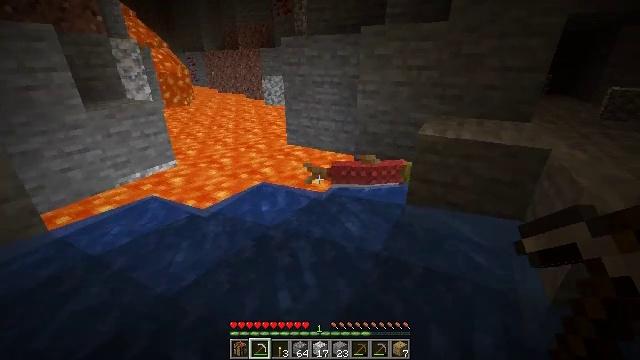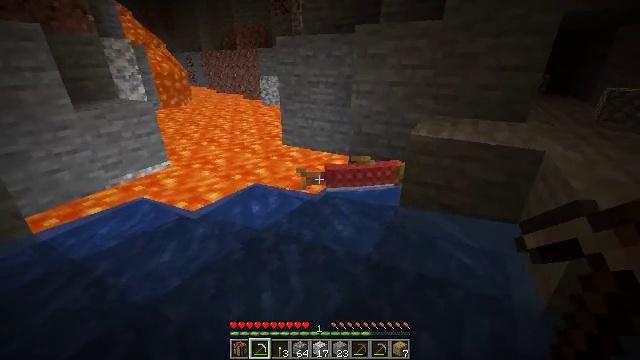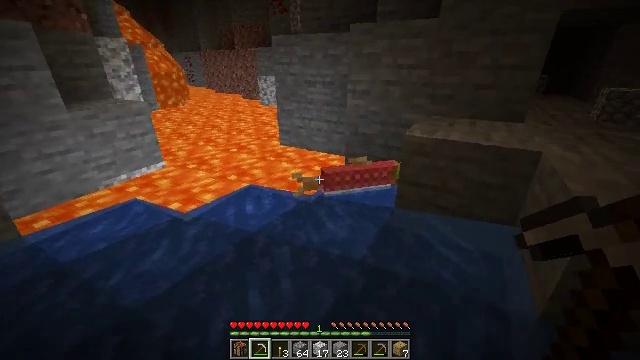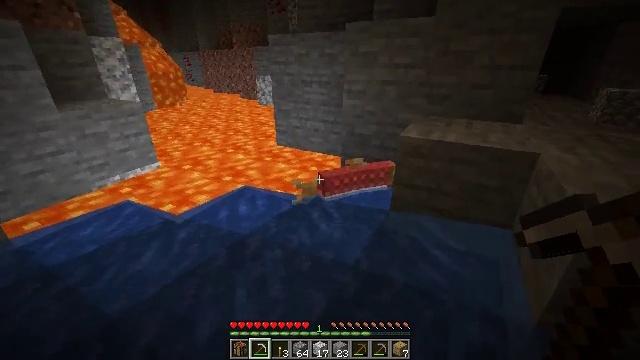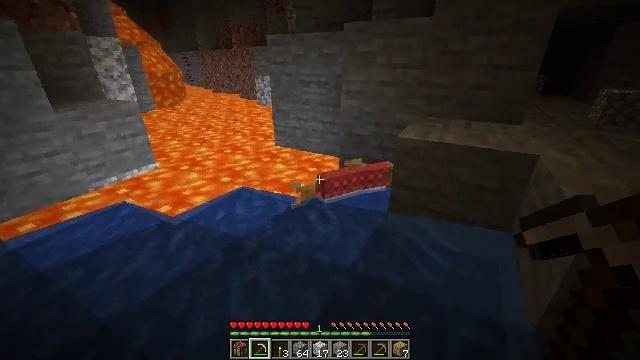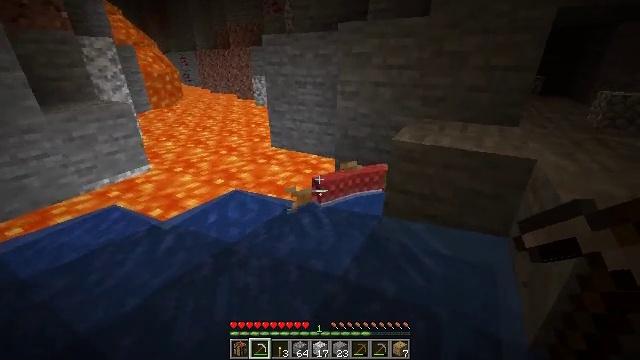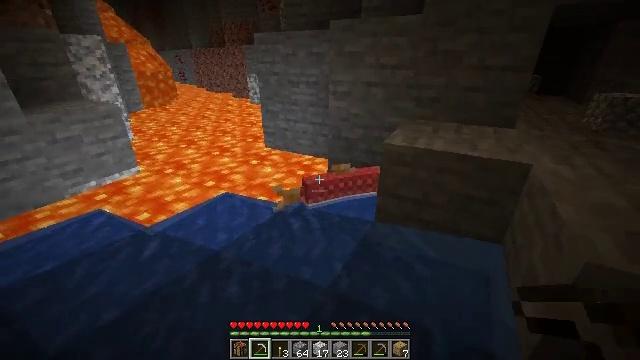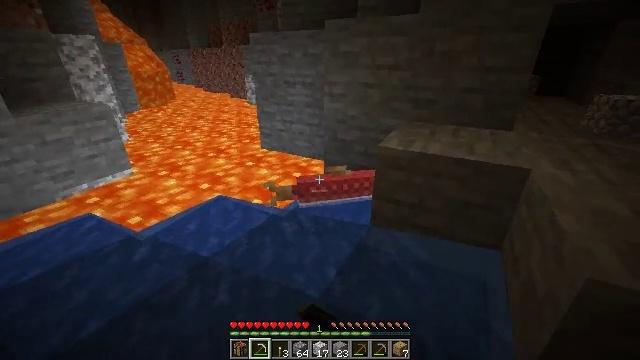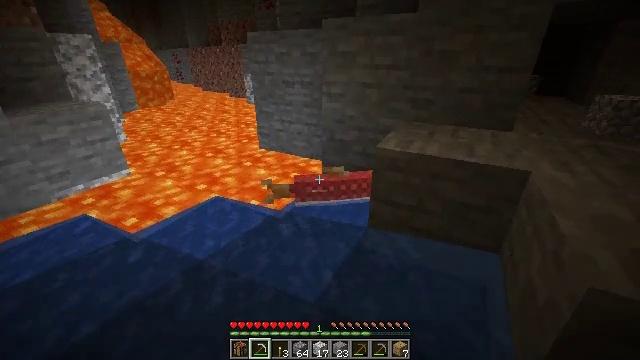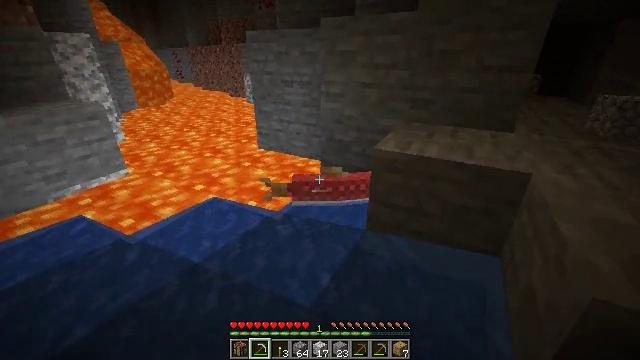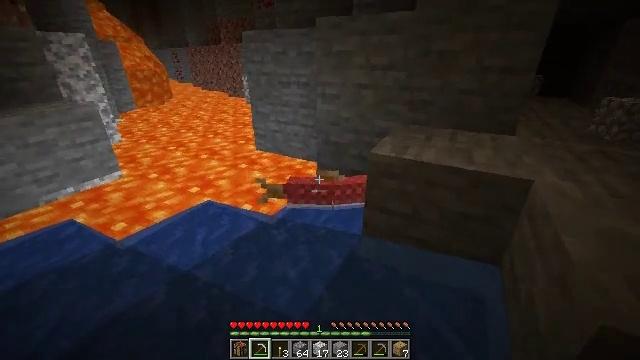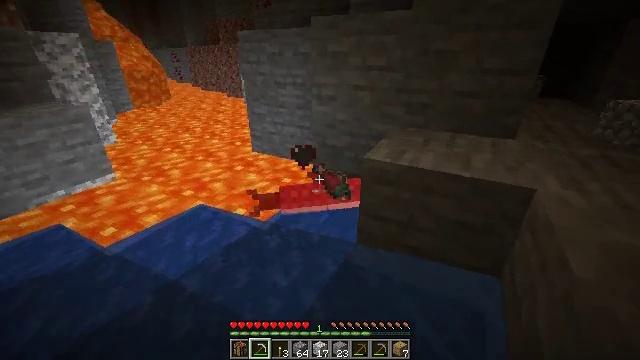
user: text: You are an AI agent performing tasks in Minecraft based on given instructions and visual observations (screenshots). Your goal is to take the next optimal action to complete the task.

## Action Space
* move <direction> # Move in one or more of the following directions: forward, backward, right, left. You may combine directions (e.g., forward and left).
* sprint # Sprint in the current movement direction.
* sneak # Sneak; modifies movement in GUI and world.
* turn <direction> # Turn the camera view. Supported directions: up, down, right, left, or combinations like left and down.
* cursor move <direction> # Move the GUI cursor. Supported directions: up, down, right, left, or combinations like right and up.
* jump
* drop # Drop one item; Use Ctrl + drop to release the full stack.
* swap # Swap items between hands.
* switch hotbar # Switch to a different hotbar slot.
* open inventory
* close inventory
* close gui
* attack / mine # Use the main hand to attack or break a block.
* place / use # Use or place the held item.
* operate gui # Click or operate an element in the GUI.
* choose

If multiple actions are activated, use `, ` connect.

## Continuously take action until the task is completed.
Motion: motion action
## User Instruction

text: Kill the salmon.
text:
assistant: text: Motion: no_op
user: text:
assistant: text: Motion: no_op
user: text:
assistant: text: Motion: no_op
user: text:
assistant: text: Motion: no_op
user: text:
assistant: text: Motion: no_op
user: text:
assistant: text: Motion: attack / mine
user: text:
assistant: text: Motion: attack / mine
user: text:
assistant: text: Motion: attack / mine
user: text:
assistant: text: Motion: attack / mine
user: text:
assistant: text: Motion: no_op
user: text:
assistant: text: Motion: no_op
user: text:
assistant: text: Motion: no_op